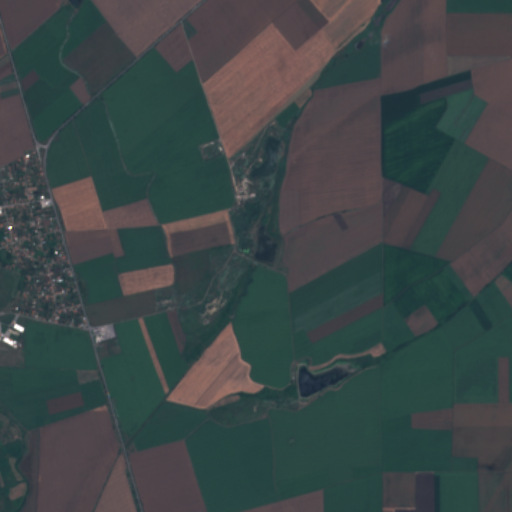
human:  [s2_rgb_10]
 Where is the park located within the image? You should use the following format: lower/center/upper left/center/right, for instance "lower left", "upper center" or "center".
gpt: The park is located in the upper left of the image.
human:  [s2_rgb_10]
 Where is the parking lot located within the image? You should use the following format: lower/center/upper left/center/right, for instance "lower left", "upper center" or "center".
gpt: The parking lot is located in the lower left of the image.
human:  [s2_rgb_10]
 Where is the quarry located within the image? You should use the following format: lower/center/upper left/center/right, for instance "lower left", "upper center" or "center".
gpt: There is no quarry in the image.